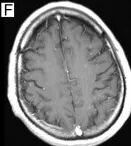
Brain magnetic resonance imaging (MRI) at the initial presentation and after two months. The follow-up MRI after two months a contrast enhanced T1-weighted image with dot-shaped contrast-enhancing lesions. In contrast to the initial presentation.
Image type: radiology (mri)